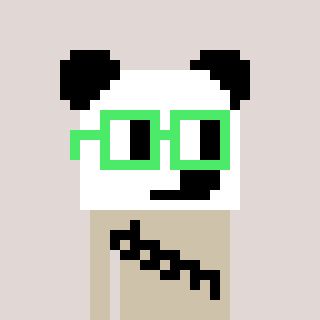
a pixel art character with square light green glasses, a panda-shaped head and a bege-colored body on a warm background